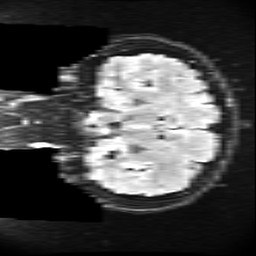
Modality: FLAIR
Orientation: coronal
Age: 21
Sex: female
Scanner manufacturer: ge
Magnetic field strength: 3 T
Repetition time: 11 s
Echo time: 0.1497 s